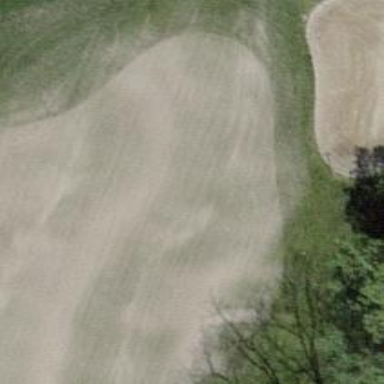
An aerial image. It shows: Golf hole.